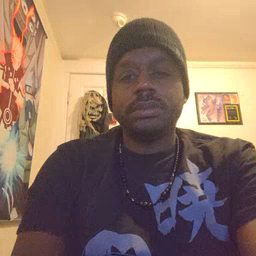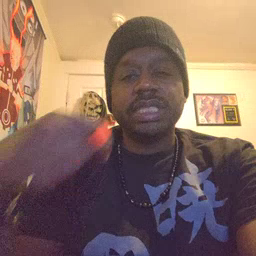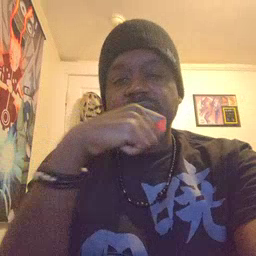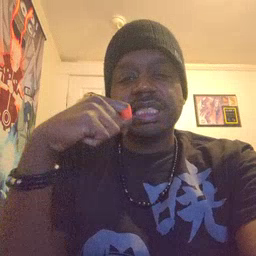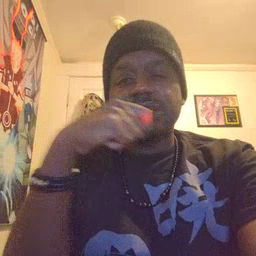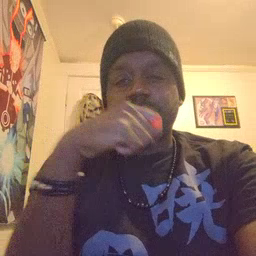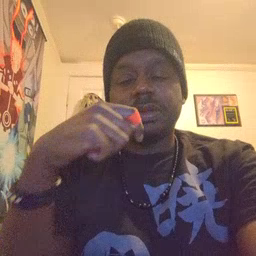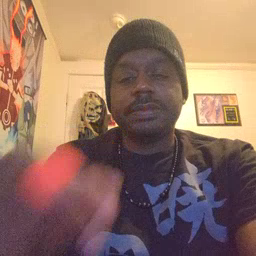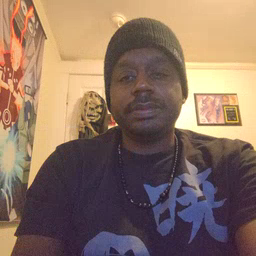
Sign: toothbrush